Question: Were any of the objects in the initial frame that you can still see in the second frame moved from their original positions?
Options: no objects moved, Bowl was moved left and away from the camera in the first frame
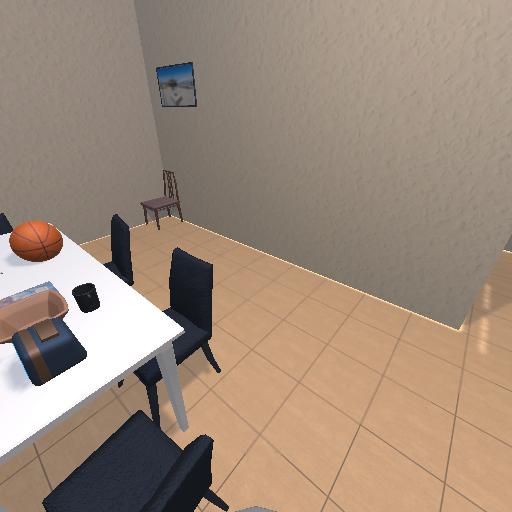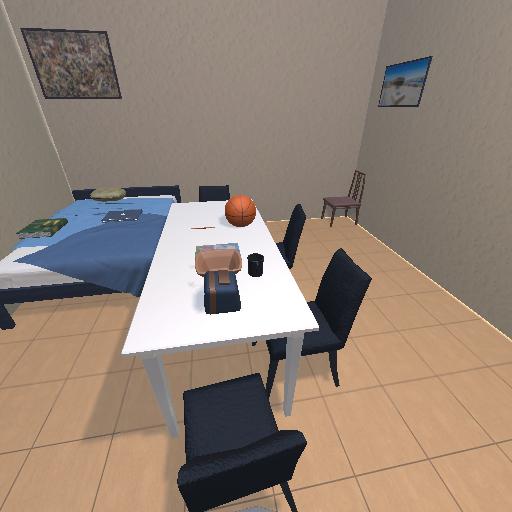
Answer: no objects moved